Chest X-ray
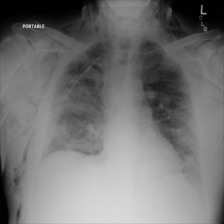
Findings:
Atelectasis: negative
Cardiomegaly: negative
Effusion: negative
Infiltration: negative
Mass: negative
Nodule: negative
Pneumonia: negative
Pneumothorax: positive
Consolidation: negative
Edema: negative
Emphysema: positive
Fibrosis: negative
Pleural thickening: negative
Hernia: negative